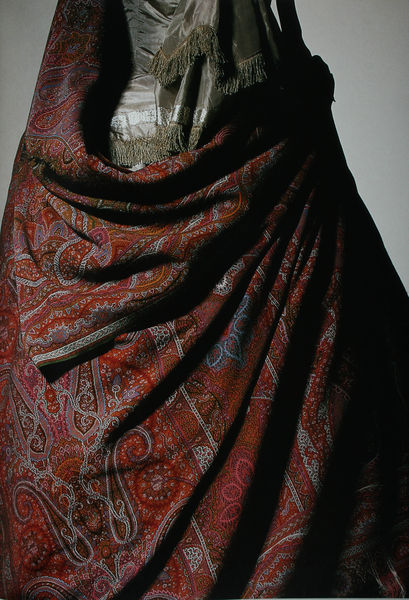
Titel: Kaschmirschal
Künstler: Frédéric Hébert
Standort: Kyoto (Japan)
Institution: Kyoto Costume Institute
Schlagwörter: blau, schatten, umhang, weiß, grün, ausschnitt, blume, blumen, braun, bunt, geschwungen, grau, hintergrund, holz, kleid, licht, rücken, dame, rot, schal, tuch, mode, muster, ornament, rock, falten, kleidung, mensch, silber, figur, fransen, gewand, kostüm, mantel, stoff, tücher, decke, rosa, seide, kreis, oval, rund, statue, hellblau, warm, lila, violett, linien, falte, kopftuch, detail, glanz, dunkelrot, floral, ornamente, verzierung, draperie, glänzend, faltenwurf, satin, foto, fotografie, punkte, pink, orient, drapiert, violet, sterne, kreise, puppe, photo, schnörkel, arabisch, bahn, weinrot, gewebe, textil, cape, ovale, fische, wickeln, schals, paisley, überkleid, wickel, kaschmir, kyoto, trapiert, textilie, arabesque, stoffmuster, umgelegt, wärmend, stoffbahn, kleiderstoff, graufalten, jaquard, paisly, röhrenfallte, beruhigend, pace, pacely